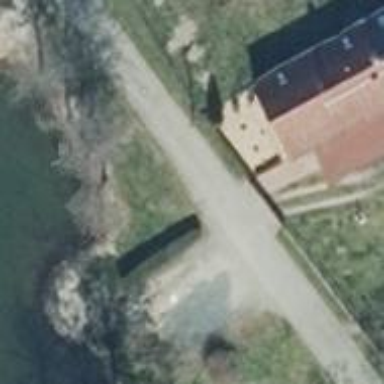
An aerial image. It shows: Residential road.